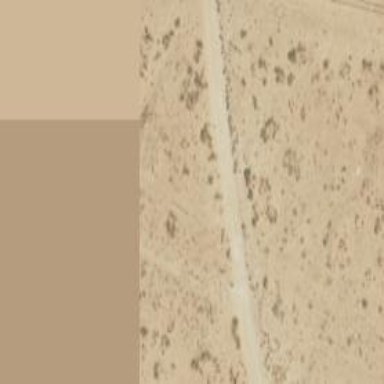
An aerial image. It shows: Unclassified road.